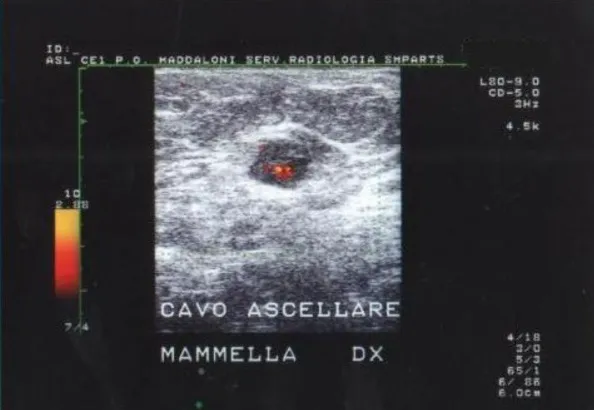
Opaque and ovoid lesion occupying mediant equatorial region of the right.
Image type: radiology (ultrasound)